Field crop: tomato
Growth stage: 1
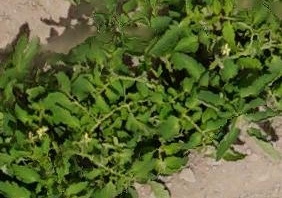
Species: tomato